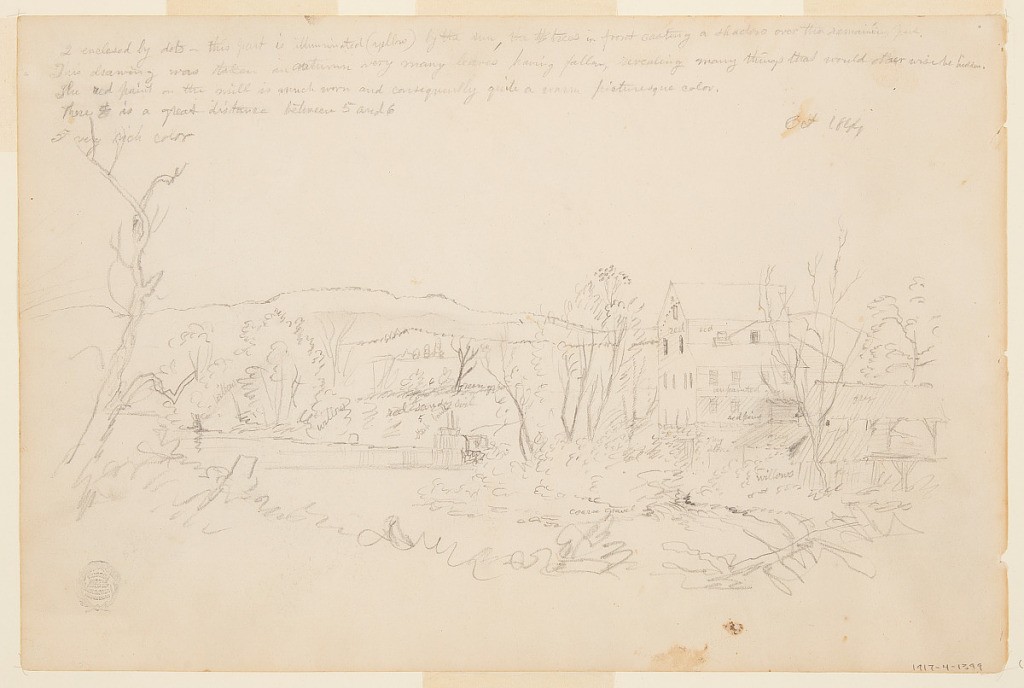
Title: Mill by a Stream, Catskill, New York
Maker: Frederic Edwin Church, American, 1826–1900
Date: August and October 1844
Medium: Graphite on white wove paper
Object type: Drawing
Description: Landscape sketch showing a view of a mill by a river in Catskill, New York. Indistinct foliage stretches across the immediate foreground while a tree frames the scene at left. In the middle distance at right, a mill building stands on the wooded bank of stream that winds through the landscape and curves out of view at left. Other partially-leaved trees and other vegetation are visible in the middle distance at center. In the background, the rugged ridge of the Catskill Escarpment forms a rolling horizon.

Verso: Mixed sketches showing views of three children, with one seated, at left, a yoked cow standing in right profile with two other heads of cows, and a standing horse wearing a blanket.